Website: home-depot
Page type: customer-info-address
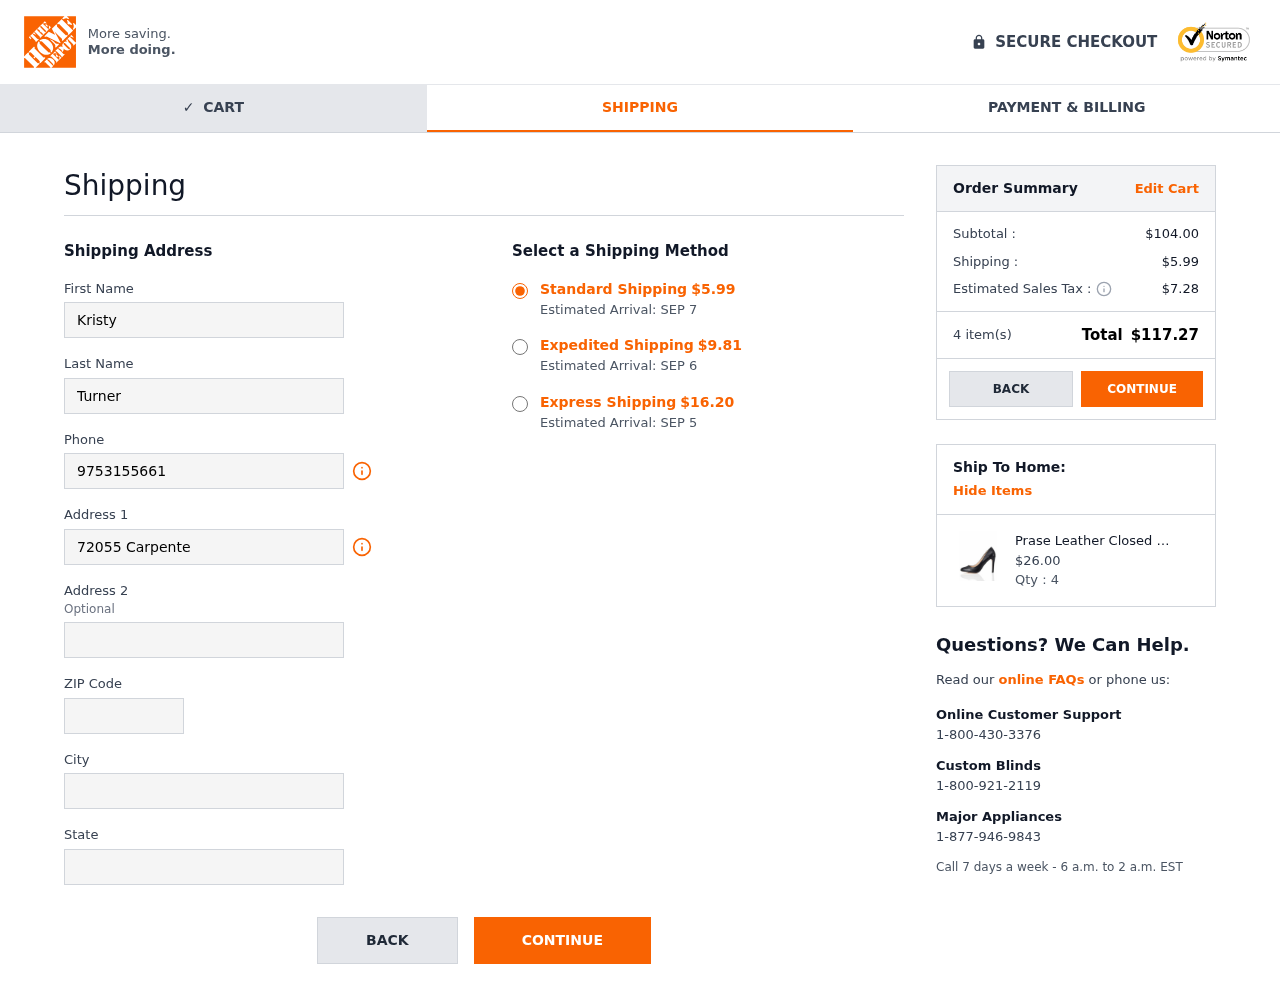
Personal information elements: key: PII_CITY
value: Georgeburgh
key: PII_FIRSTNAME
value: Kristy
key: PII_LASTNAME
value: Turner
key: PII_PHONE
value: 9753155661
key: PII_POSTCODE
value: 44041
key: PII_STATE
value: VI
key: PII_STREET
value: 72055 Carpenter Roads
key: PII_STREET2
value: Apt. 679
Product elements: key: PRODUCT1_NAME
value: Prase Leather Closed Toe Heels, Black (Black), 6 UK
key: PRODUCT1_PRICE
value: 26
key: PRODUCT1_QUANTITY
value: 4
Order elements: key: ORDER_SHIPPING_COST
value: $5.99
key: ORDER_DELIVERY_DATE
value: Estimated Arrival: SEP 7
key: ORDER_SHIPPING_COST_EXPEDITED
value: $9.81
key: ORDER_DELIVERY_DATE_EXPEDITED
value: Estimated Arrival: SEP 6
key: ORDER_SHIPPING_COST_EXPRESS
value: $16.20
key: ORDER_DELIVERY_DATE_EXPRESS
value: Estimated Arrival: SEP 5
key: ORDER_SUBTOTAL
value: $104.00
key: ORDER_TAX
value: $7.28
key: ORDER_NUM_ITEMS
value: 4 item(s)
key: ORDER_TOTAL
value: $117.27